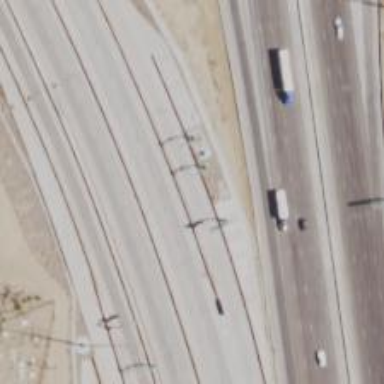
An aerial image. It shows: Toll gantry on the road.